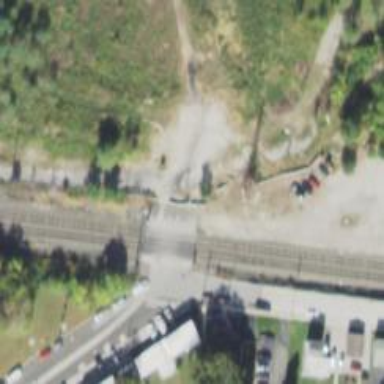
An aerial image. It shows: Level crossing with lights and barriers.